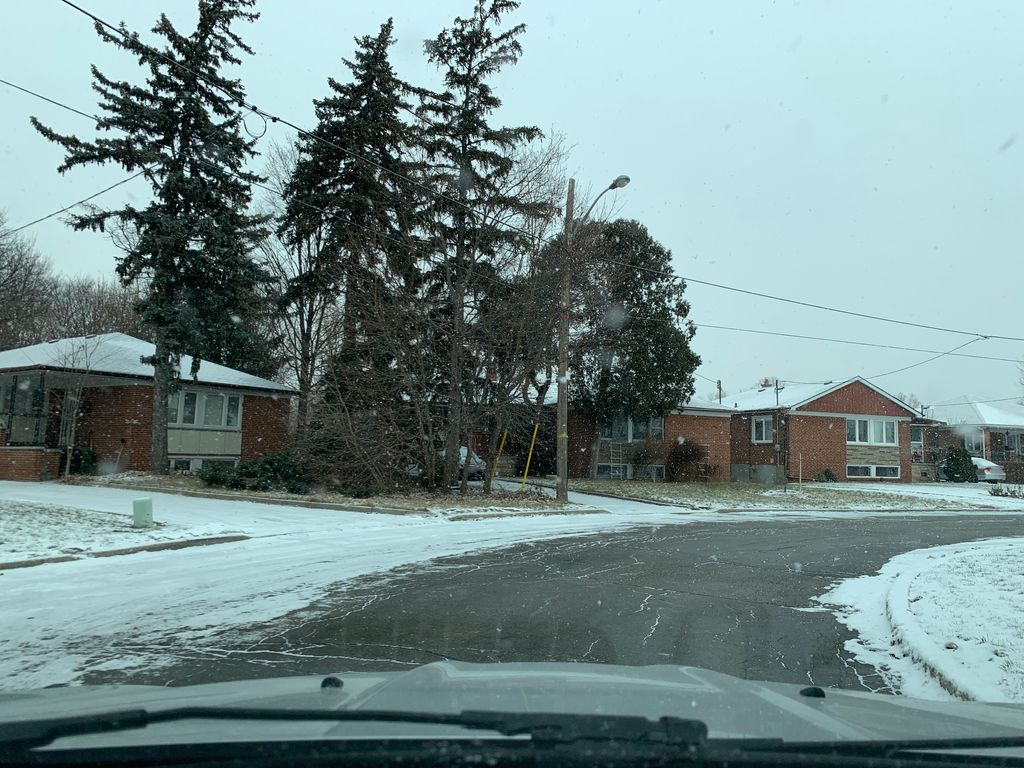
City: toronto